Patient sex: M
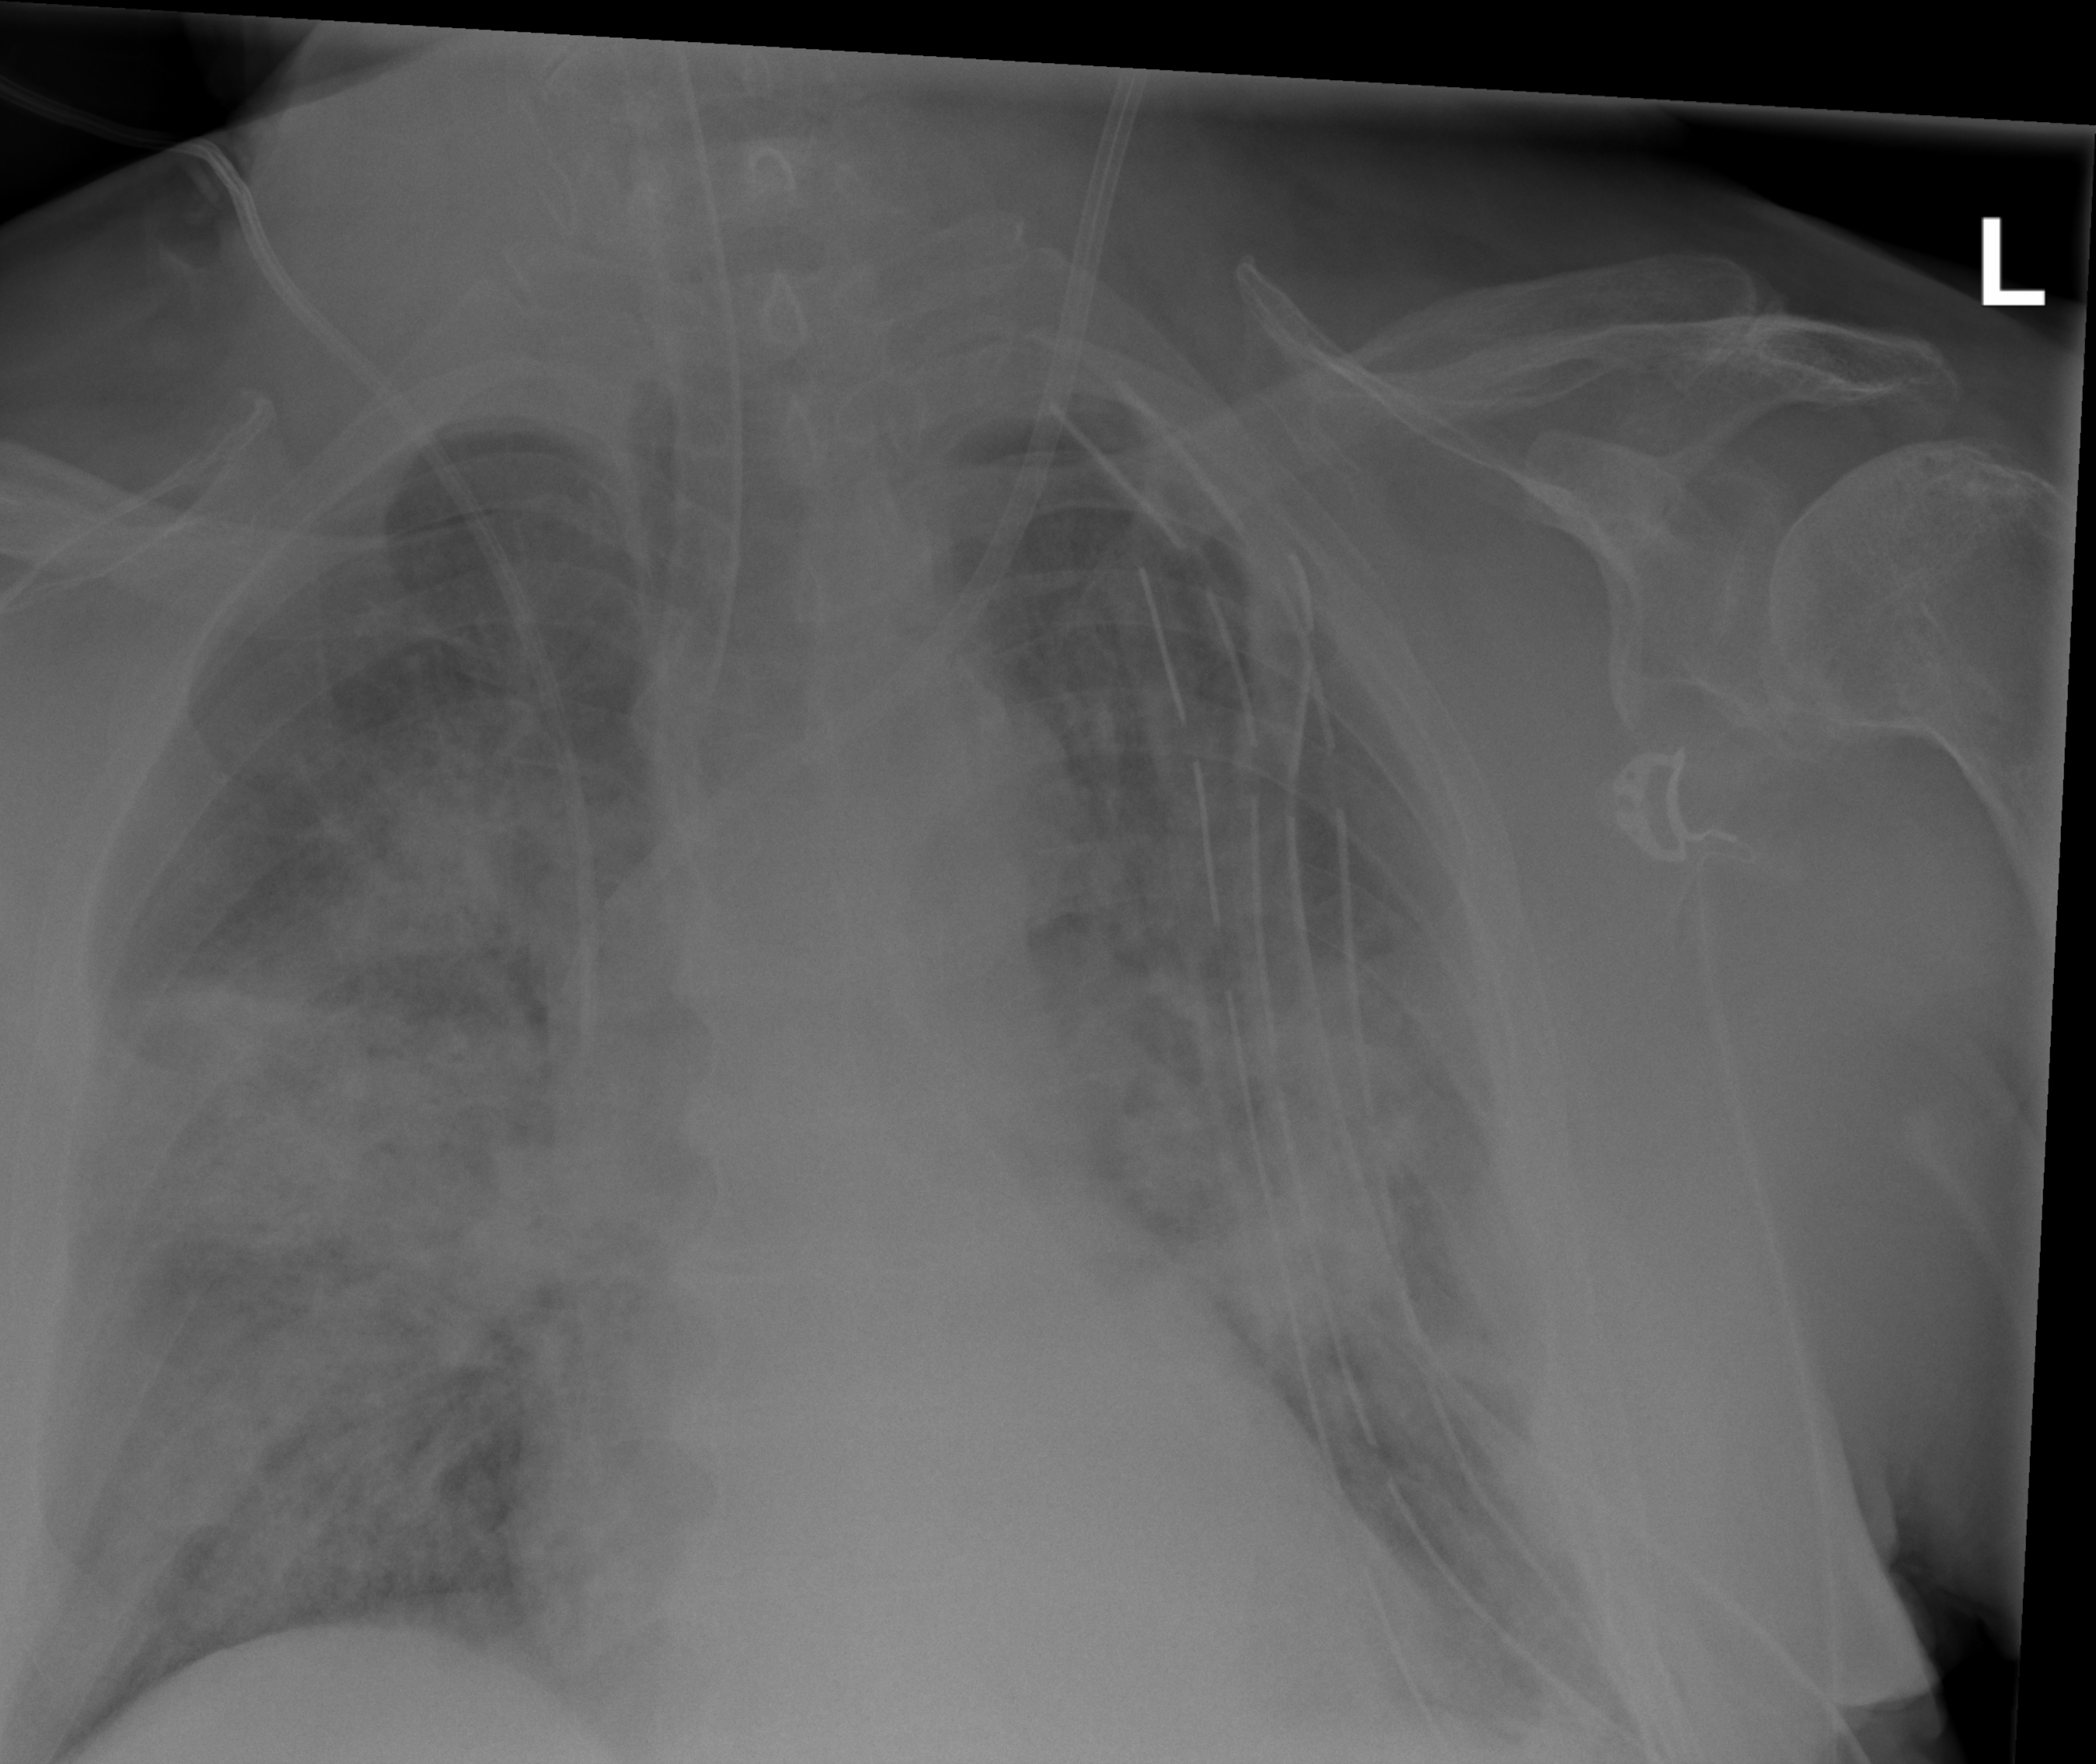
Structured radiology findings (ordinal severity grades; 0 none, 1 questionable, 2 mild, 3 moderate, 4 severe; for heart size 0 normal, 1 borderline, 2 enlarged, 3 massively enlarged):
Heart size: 1
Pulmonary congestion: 2
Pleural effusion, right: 0
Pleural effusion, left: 1
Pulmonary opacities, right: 3
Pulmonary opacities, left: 2
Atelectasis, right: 2
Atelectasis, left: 2